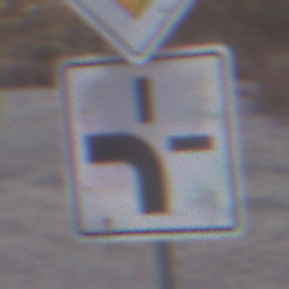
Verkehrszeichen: VerlaufVorfahrtsstrasse1
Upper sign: Vorfahrtsstrasse
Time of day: SunriseSunset
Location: Outdoor (Suburban)
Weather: PartlyCloudy
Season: NotSpecified
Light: Natural